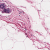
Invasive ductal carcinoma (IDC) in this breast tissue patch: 0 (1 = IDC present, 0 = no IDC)